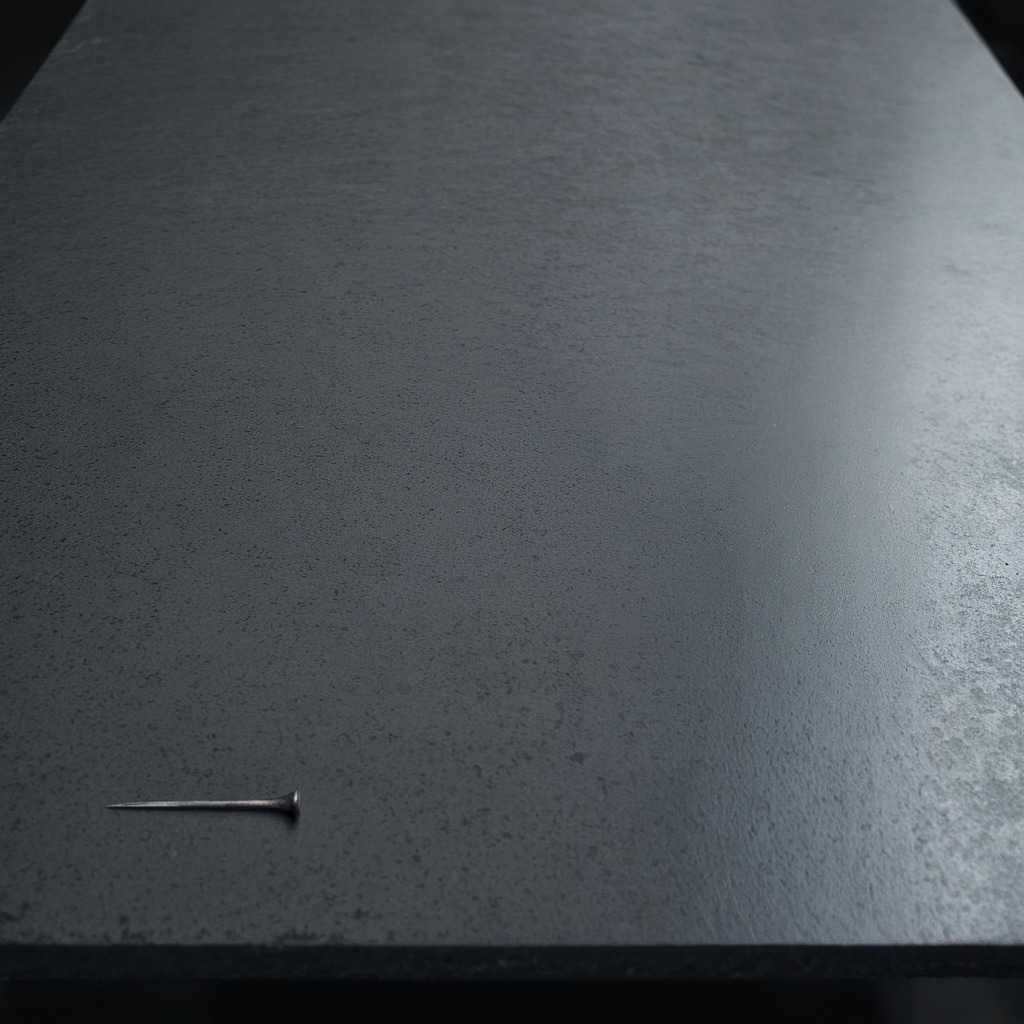
A nail is lying on the clean granite table inside a workshop at night dim ambient light soft shadows worn but